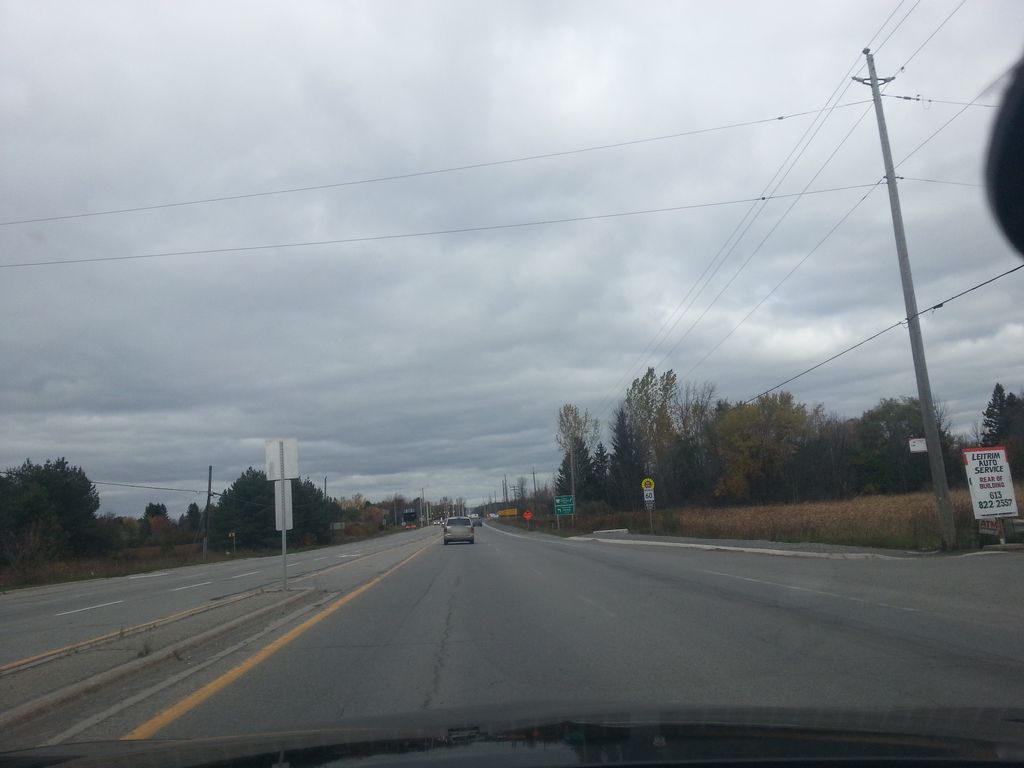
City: ottawa-gatineau